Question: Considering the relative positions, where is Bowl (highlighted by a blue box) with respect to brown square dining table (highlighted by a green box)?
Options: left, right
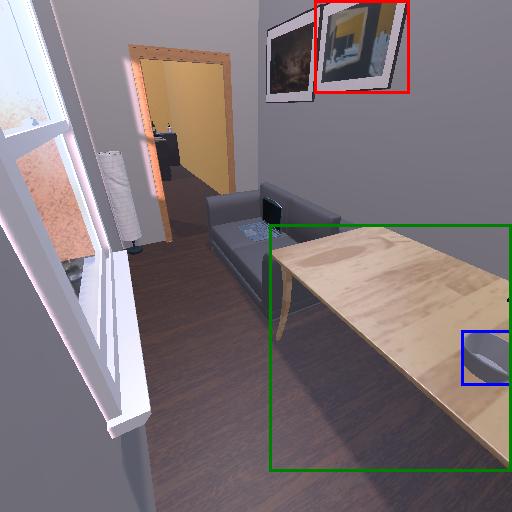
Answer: left